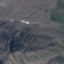
Label: HerbaceousVegetation